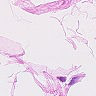
Metastatic tissue present: no